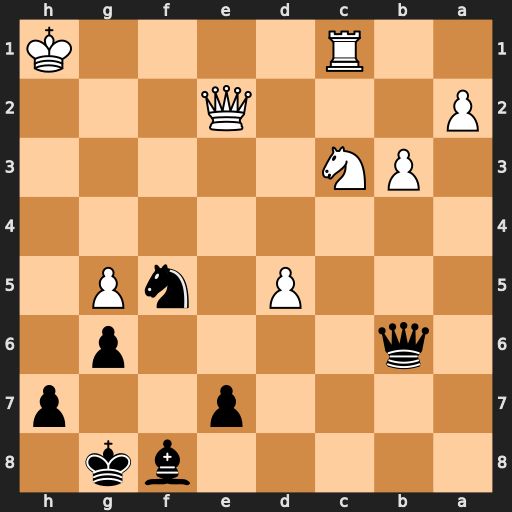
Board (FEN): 5bk1/4p2p/1q4p1/3P1nP1/8/1PN5/P3Q3/2R4K
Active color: b
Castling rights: -
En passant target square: -
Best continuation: Ng3+ Kg2 Nxe2